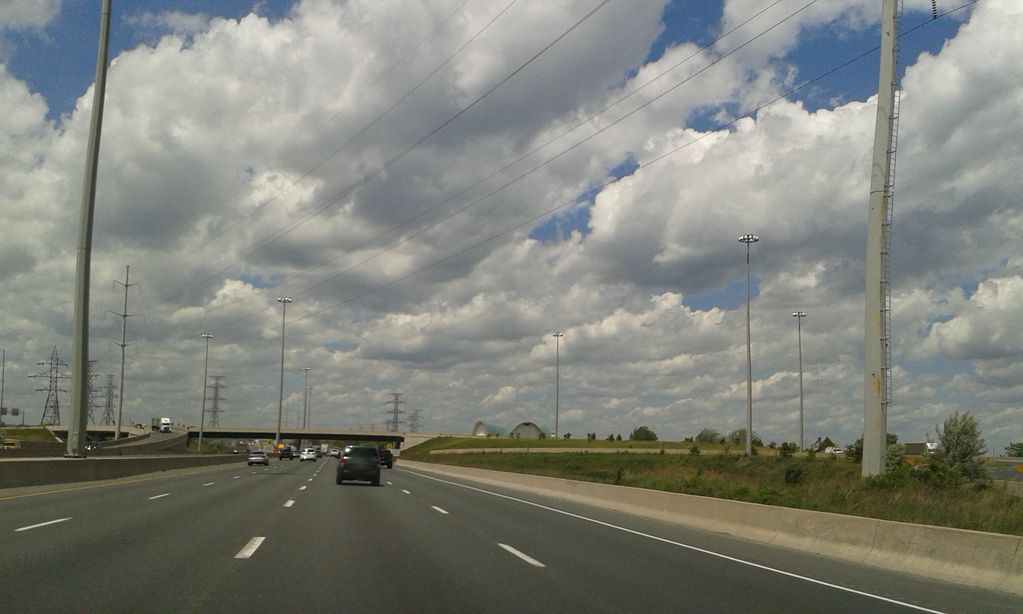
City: hamilton